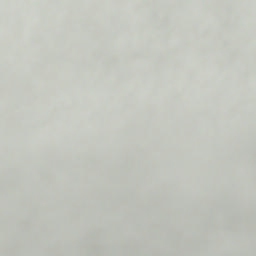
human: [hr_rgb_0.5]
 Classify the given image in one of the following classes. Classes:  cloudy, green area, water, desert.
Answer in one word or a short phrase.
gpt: cloudy